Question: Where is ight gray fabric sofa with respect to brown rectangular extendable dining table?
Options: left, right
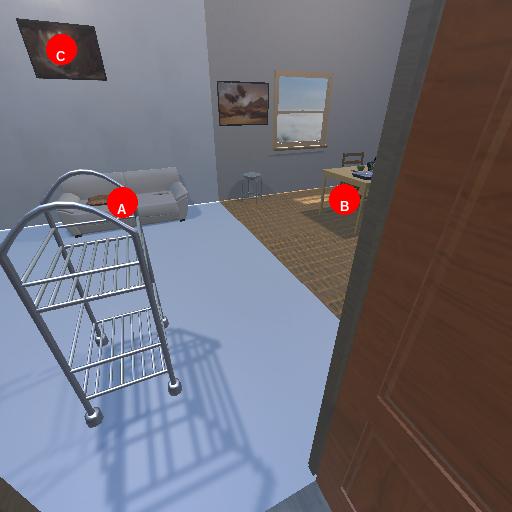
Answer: left